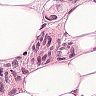
Metastatic tissue present: yes